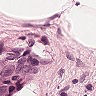
Metastatic tissue present: yes